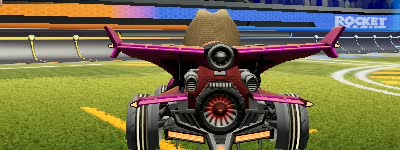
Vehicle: aftershock